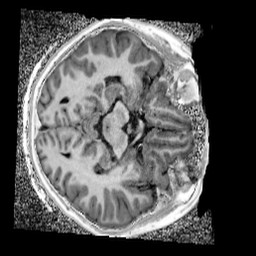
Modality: UNIT1_denoised
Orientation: axial
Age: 11
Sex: female
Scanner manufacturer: siemens
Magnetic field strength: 3 T
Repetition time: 4 s
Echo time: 0.00299 s